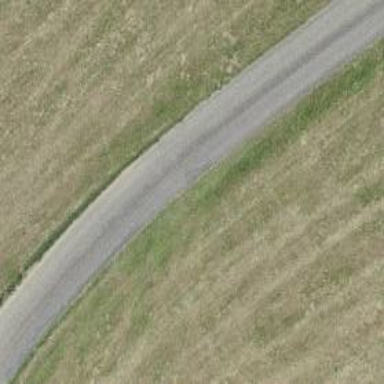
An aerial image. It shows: Unclassified road with asphalt surface.